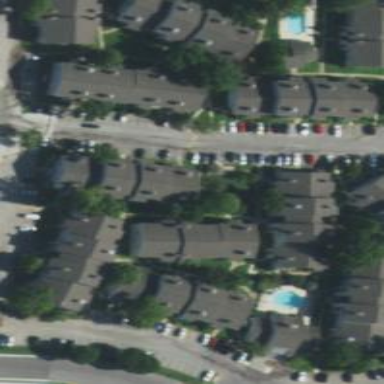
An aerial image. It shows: Living street.